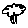
Label: cloud